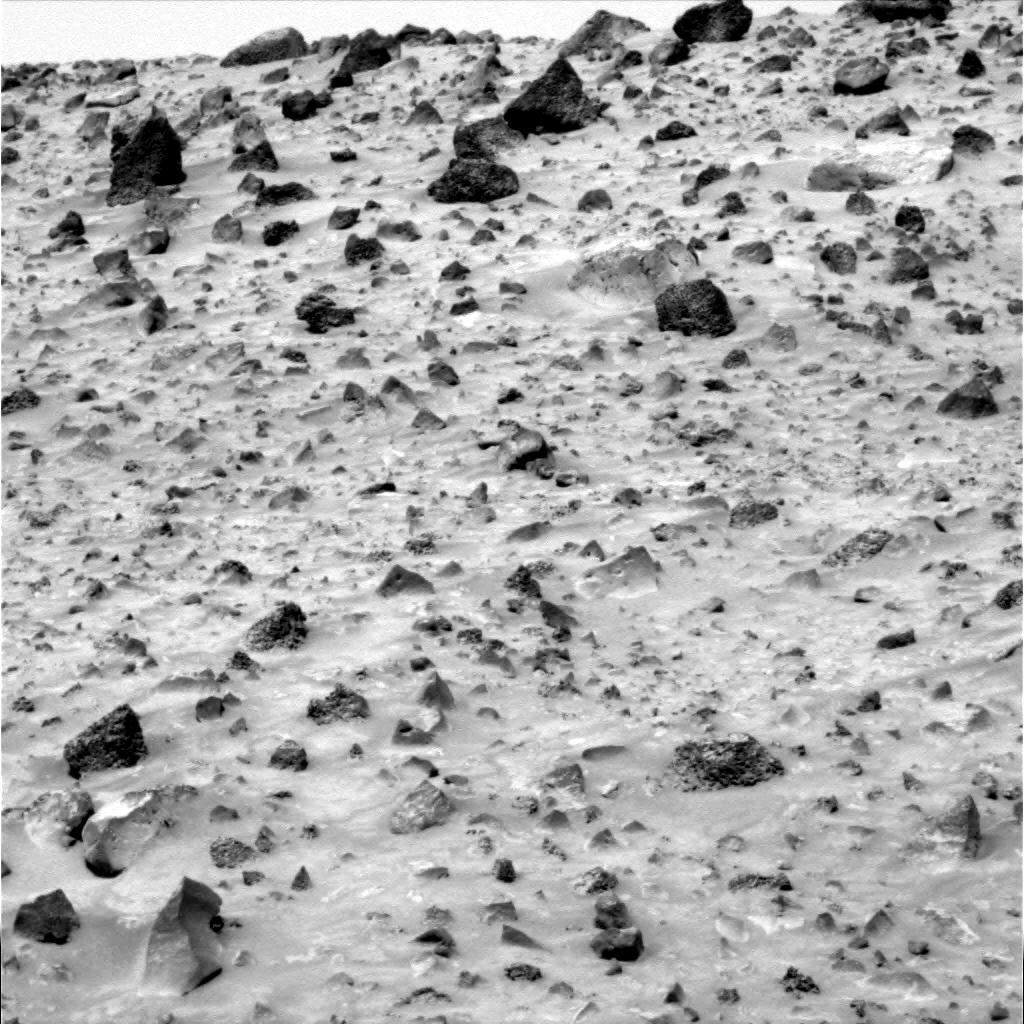
Terrain classes present: Gravel / Sand / Soil, Rock, Shadow, Sky / Distant Mountains